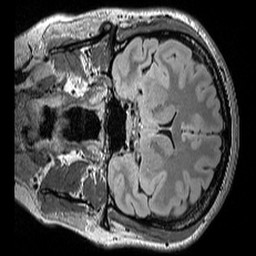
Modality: FLAIR
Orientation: coronal
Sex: female